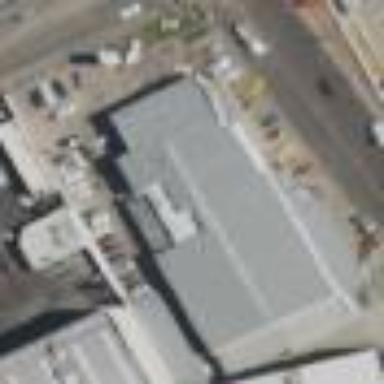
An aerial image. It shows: Car shop building.